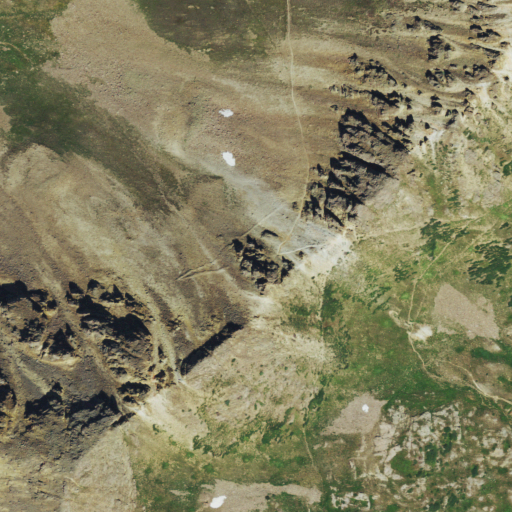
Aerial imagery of gap in Colorado named Columbine Pass containing barren land and grassland